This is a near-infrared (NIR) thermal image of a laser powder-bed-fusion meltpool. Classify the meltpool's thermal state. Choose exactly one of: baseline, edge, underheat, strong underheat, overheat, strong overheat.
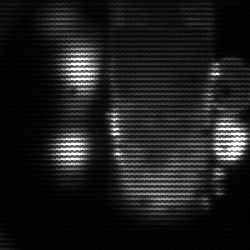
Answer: strong underheat